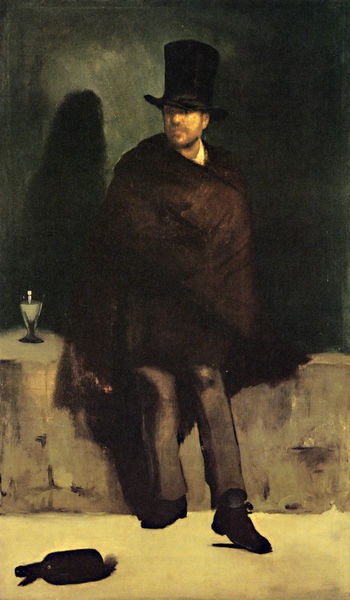
Titel: Der Absinthtrinker
Künstler: Édouard Manet
Standort: København
Institution: Ny Carlsberg Glyptotek
Schlagwörter: dunkel, hand, mann, schatten, umhang, wasser, weiß, gelb, grün, impressionismus, ocker, sitzen, ausschnitt, braun, getränk, glas, grau, hell, hintergrund, hut, licht, mund, nase, ohr, profil, schwarz, straße, szene, blick, beige, schleife, zylinder, alkohol, anzug, bart, betrunken, flasche, hemd, hose, jacke, mütze, wand, arm, arme, augen, gesicht, inkarnat, kragen, mensch, bildnis, hals, portrait, porträt, öl, boden, auge, gewand, mantel, pose, sitzend, frontal, szenerie, beine, liegen, schlagschatten, schuhe, mauer, löffel, wein, detail, überwurf, kontrapost, liegend, stola, gestalt, becher, weinglas, dreiviertel, absinth, straßenszene, bürger, schuh, ganzfigur, halbprofil, lichtquelle, lichtreflex, kulisse, trinker, reflex, spielbein, standbein, schauspieler, cape, shwarz, weinflasche, mäuerchen, kape, schnaps, alkoholiker, absinthtrinker, martini, weißwein, martiniglas